Interaction volume radius: 5 \u00c5
Interaction volume height: 25 \u00c5
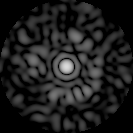
Disorder parameter: 0.8618